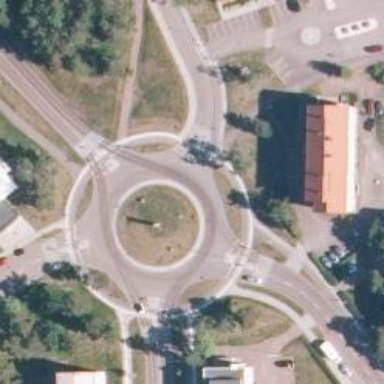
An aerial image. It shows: Secondary road with asphalt surface leading to roundabout.